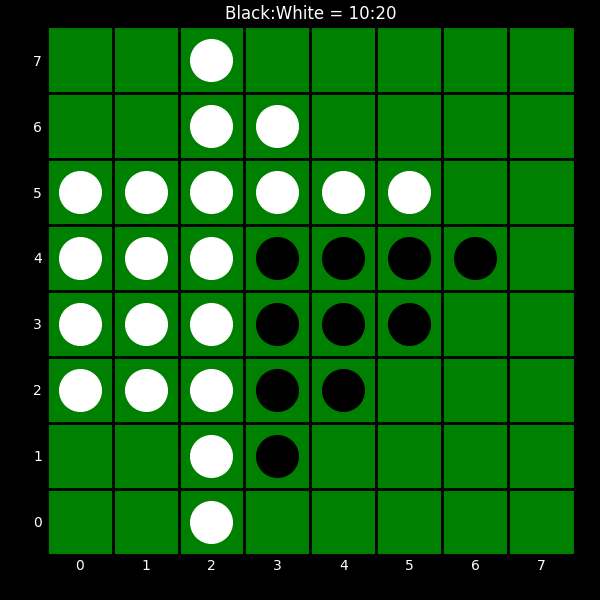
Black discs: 10
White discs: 20